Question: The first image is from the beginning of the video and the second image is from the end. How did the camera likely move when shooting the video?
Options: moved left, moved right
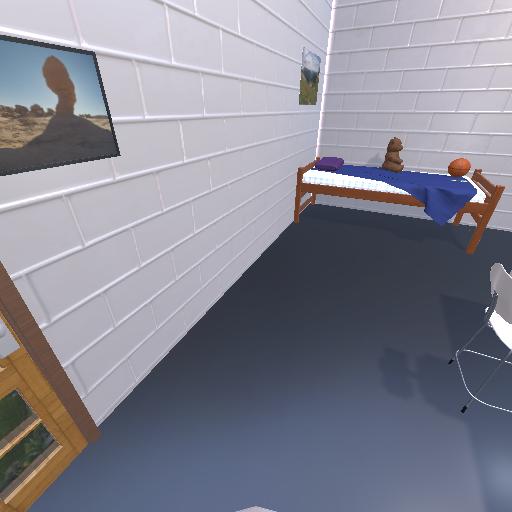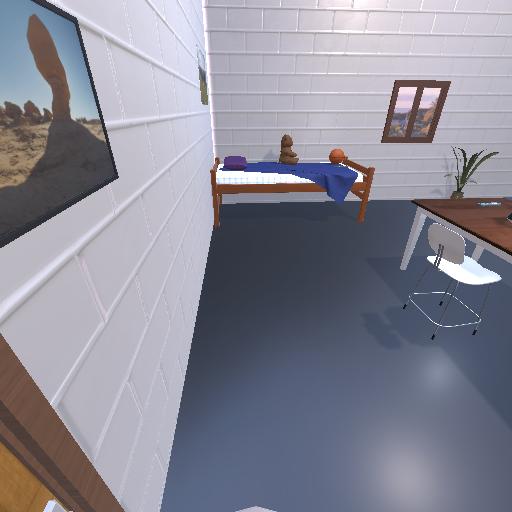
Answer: moved left